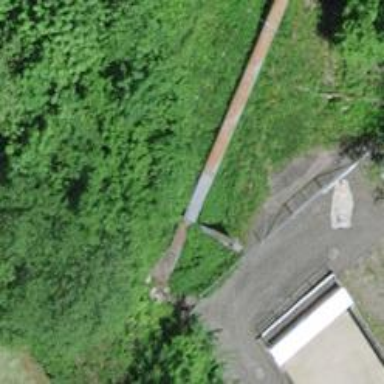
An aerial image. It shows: Pipeline structure.